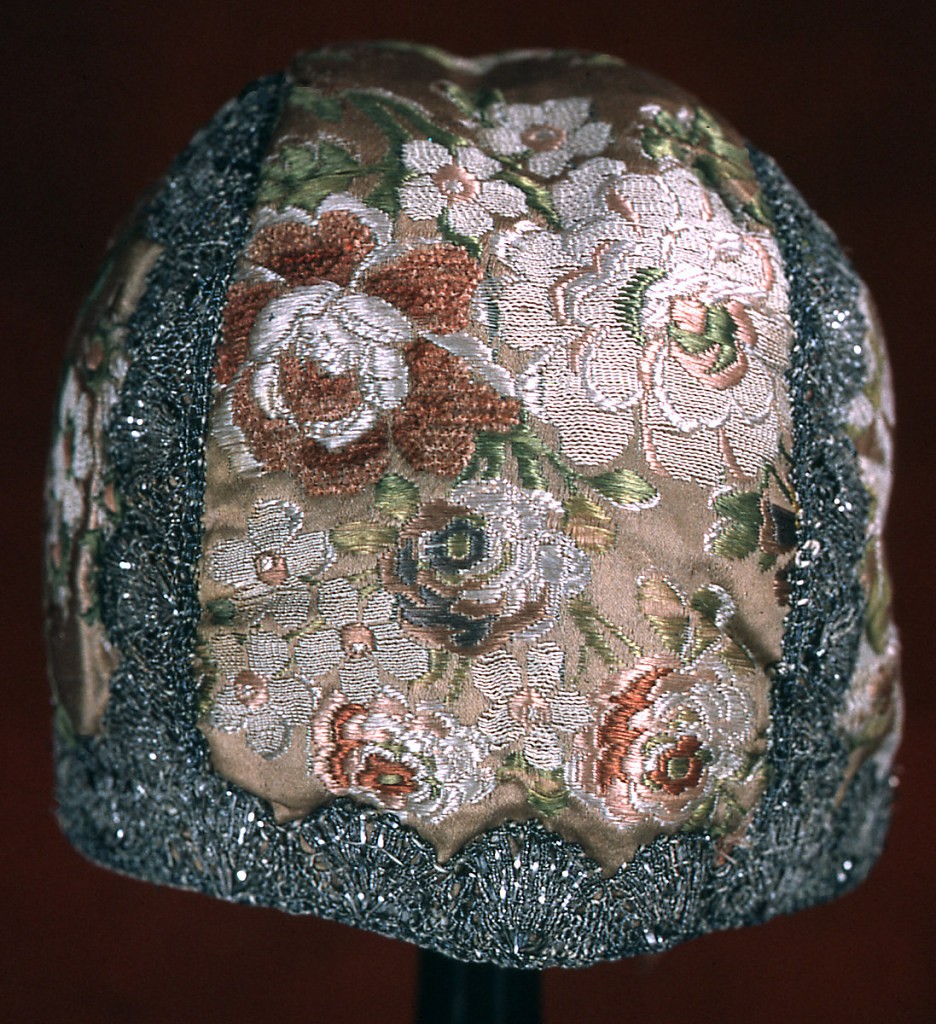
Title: Child's cap
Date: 18th century
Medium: silk, linen, metal Technique: brocaded silk cap lined with linen and trimmed with metallic lace
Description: Child's cap in a brocaded salmon-colored silk is edged with silver lace. Lined with block-printed linen in a red and brown floral pattern.